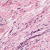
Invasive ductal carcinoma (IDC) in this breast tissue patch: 0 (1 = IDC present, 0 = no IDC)